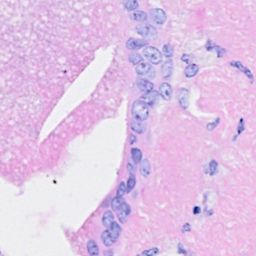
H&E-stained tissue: Breast